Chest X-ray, PA view. Patient: 48 years old, sex F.
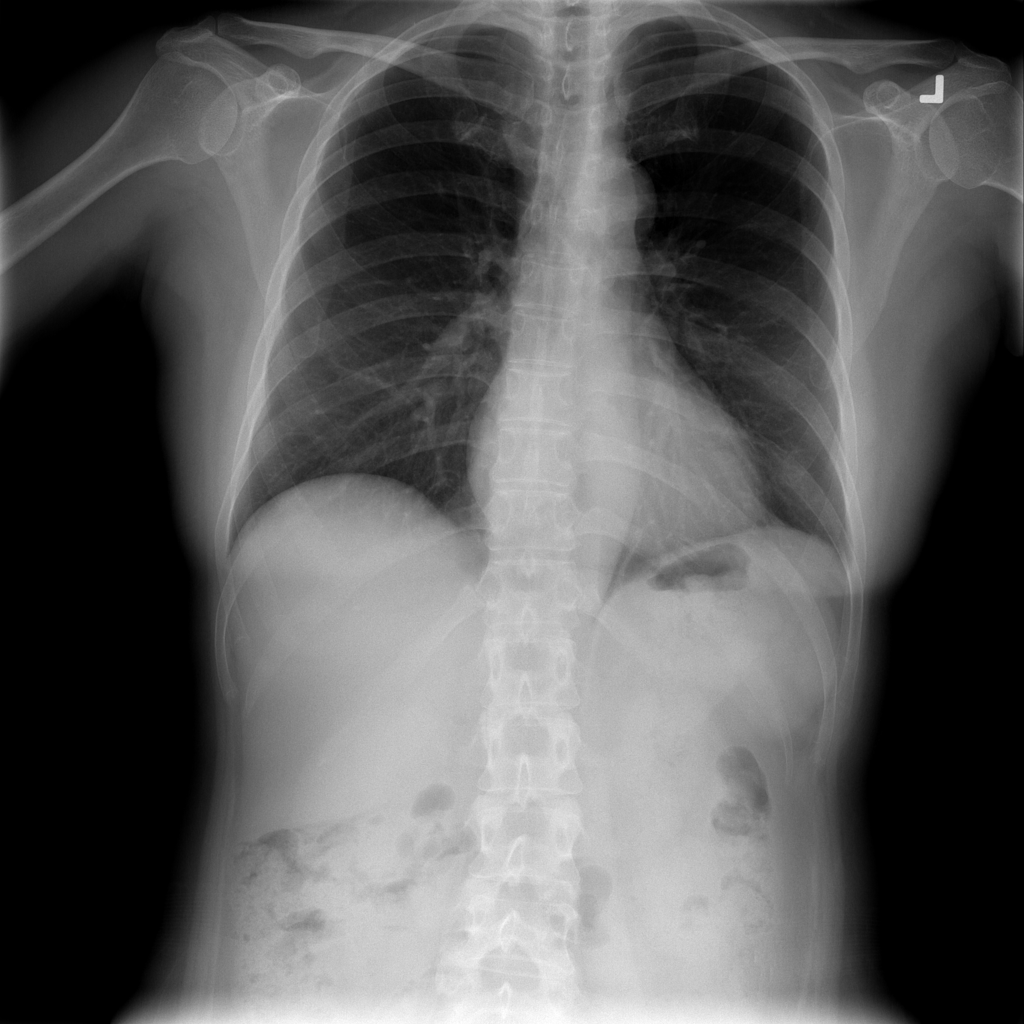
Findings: Atelectasis